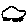
Label: car